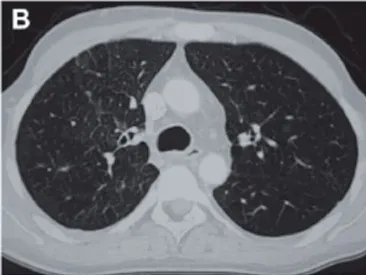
Evolution of lung computed tomography scan from patient 1. B) Five months later, while the patient had received 3 courses of rituximab and cytotoxic chemotherapy, the scan was normalized.
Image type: radiology (ct)